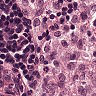
Metastatic tissue present: no